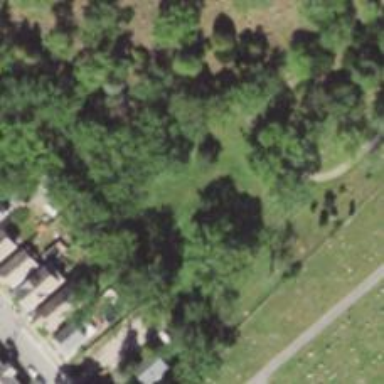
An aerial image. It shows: Cemetery plot.